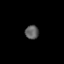
Tissue: prostate
Cell type: T cells
Senescence score: 0.7355
Nuclear area (px): 182
Mean DAPI intensity: 95.725